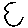
Label: moon